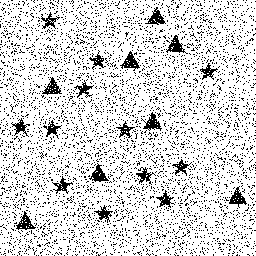
Squares: 0
Triangles: 8
Stars: 12
Total shapes: 20